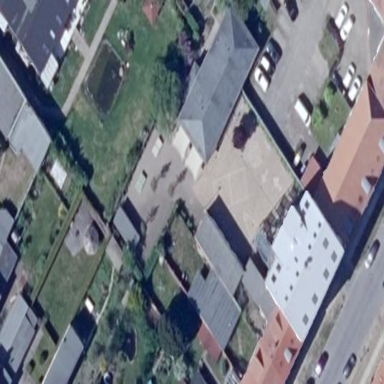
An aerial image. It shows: School.